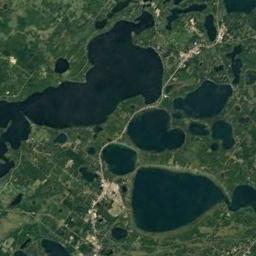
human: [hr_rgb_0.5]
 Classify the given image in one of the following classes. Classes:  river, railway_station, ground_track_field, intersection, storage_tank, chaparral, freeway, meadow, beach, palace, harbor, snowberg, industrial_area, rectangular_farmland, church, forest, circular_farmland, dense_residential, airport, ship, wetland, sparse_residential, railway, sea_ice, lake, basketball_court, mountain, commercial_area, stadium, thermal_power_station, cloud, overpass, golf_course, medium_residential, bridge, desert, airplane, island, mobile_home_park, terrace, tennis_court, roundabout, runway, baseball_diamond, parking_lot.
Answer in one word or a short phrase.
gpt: lake